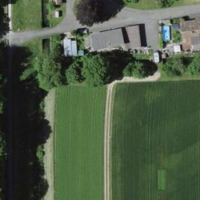
EUNIS habitat code: 25
Species observed at this site:
Acer pseudoplatanus